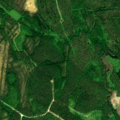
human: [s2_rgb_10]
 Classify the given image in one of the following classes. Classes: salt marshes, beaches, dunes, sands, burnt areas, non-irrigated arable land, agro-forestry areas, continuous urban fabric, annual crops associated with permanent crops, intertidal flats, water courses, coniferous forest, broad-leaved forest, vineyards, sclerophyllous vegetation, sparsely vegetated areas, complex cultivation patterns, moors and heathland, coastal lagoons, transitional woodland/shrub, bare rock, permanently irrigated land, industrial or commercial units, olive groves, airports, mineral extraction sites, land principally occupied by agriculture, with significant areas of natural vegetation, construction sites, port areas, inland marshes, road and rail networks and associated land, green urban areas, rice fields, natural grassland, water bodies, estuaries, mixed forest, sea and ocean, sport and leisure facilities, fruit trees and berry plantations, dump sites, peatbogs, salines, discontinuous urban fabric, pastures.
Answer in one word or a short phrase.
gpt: coniferous forest, mixed forest, transitional woodland/shrub